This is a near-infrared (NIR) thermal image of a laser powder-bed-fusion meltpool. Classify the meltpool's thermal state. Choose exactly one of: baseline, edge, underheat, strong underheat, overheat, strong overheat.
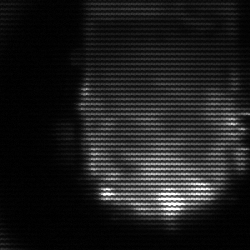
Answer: baseline